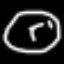
Label: clock